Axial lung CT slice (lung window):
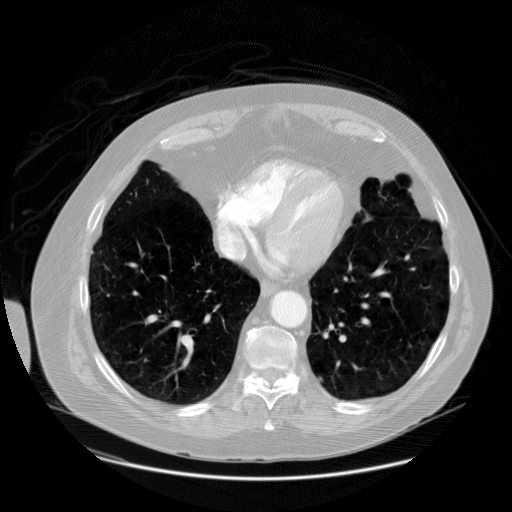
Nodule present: yes
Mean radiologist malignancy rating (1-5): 3